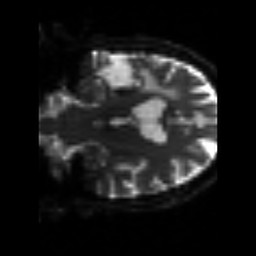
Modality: sbref
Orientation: coronal
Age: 56
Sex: male
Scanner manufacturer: siemens
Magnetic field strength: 3 T
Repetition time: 3.2 s
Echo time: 0.081 s